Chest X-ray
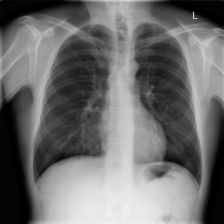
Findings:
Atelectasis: negative
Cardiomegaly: negative
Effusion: negative
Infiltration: negative
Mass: negative
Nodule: negative
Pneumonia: negative
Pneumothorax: negative
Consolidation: negative
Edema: negative
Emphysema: negative
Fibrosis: negative
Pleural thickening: negative
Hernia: negative